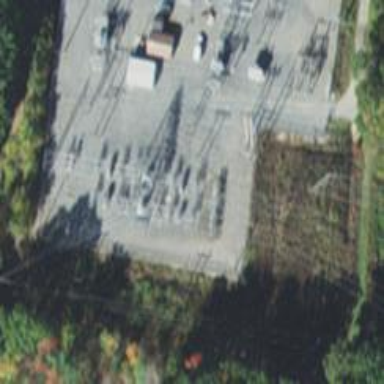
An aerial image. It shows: Switch for power supply.